Field crop: maize
Growth stage: 1
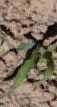
Species: maize